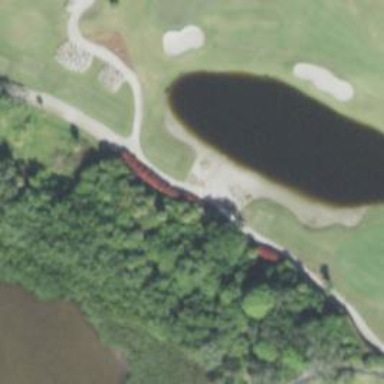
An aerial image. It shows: Pathway for golfing.